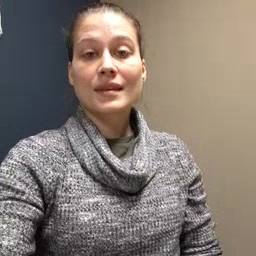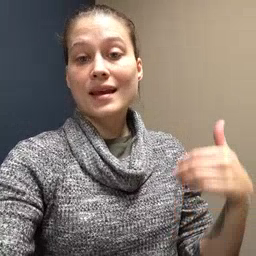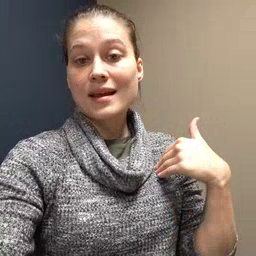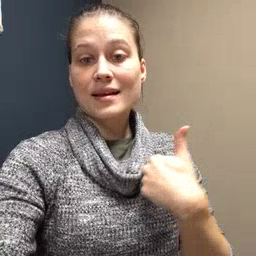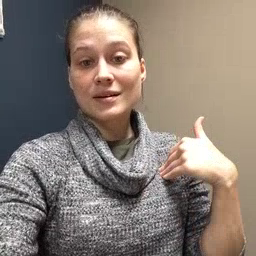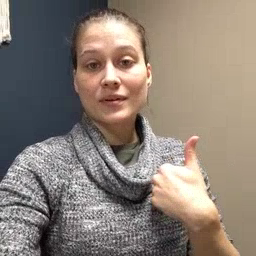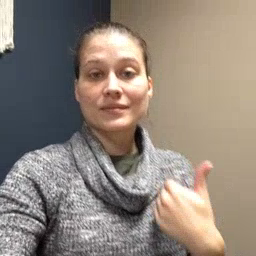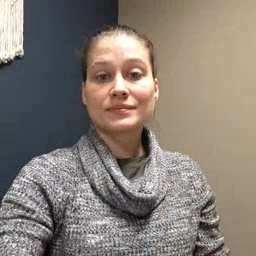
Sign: animal